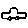
Label: car